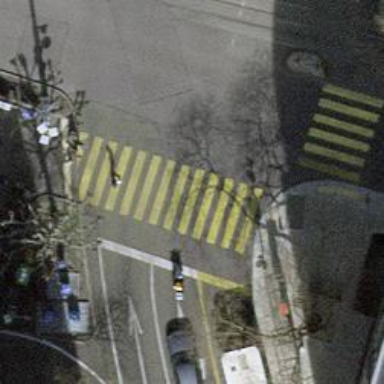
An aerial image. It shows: Crossing with traffic signals.